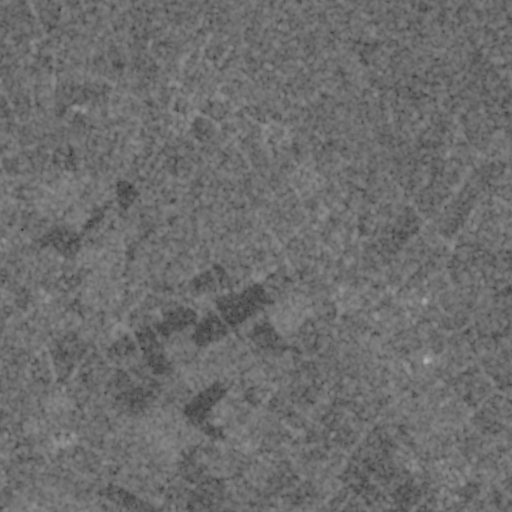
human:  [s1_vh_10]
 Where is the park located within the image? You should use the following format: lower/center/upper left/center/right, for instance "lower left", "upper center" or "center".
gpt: The park is located in the lower right of the image.
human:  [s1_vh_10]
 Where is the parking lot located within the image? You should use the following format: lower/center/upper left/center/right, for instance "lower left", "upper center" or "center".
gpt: The parking lot is located in the upper right of the image.
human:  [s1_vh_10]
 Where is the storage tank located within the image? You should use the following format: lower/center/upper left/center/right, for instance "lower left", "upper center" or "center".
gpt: The storage tank is located in the lower right of the image.
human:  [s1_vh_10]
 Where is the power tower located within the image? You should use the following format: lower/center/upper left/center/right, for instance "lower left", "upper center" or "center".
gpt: There is no power tower in the image.

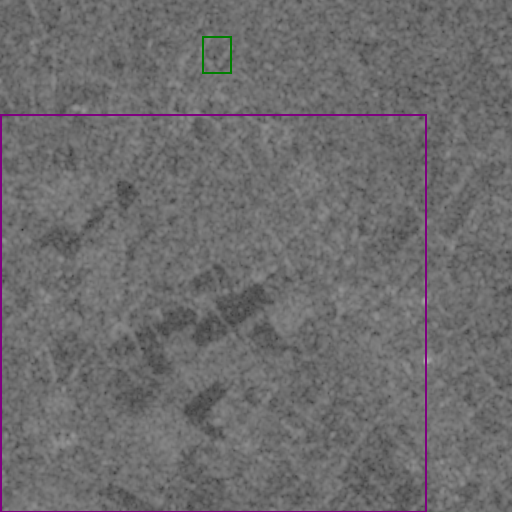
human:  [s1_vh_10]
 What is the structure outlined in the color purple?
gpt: The structure outlined in purple is a crop field.
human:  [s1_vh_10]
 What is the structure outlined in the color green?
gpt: The structure outlined in green is a track.
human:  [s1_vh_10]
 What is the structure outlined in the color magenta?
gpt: There is no magenta outline.